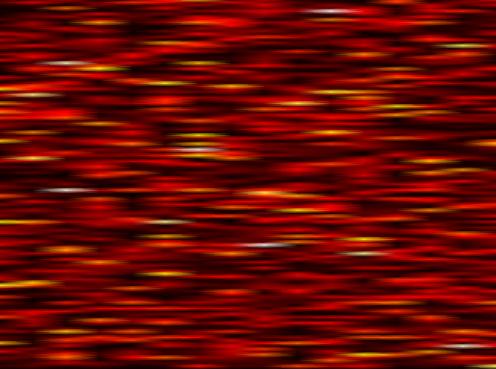
Label: FOFDM